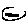
Label: cloud